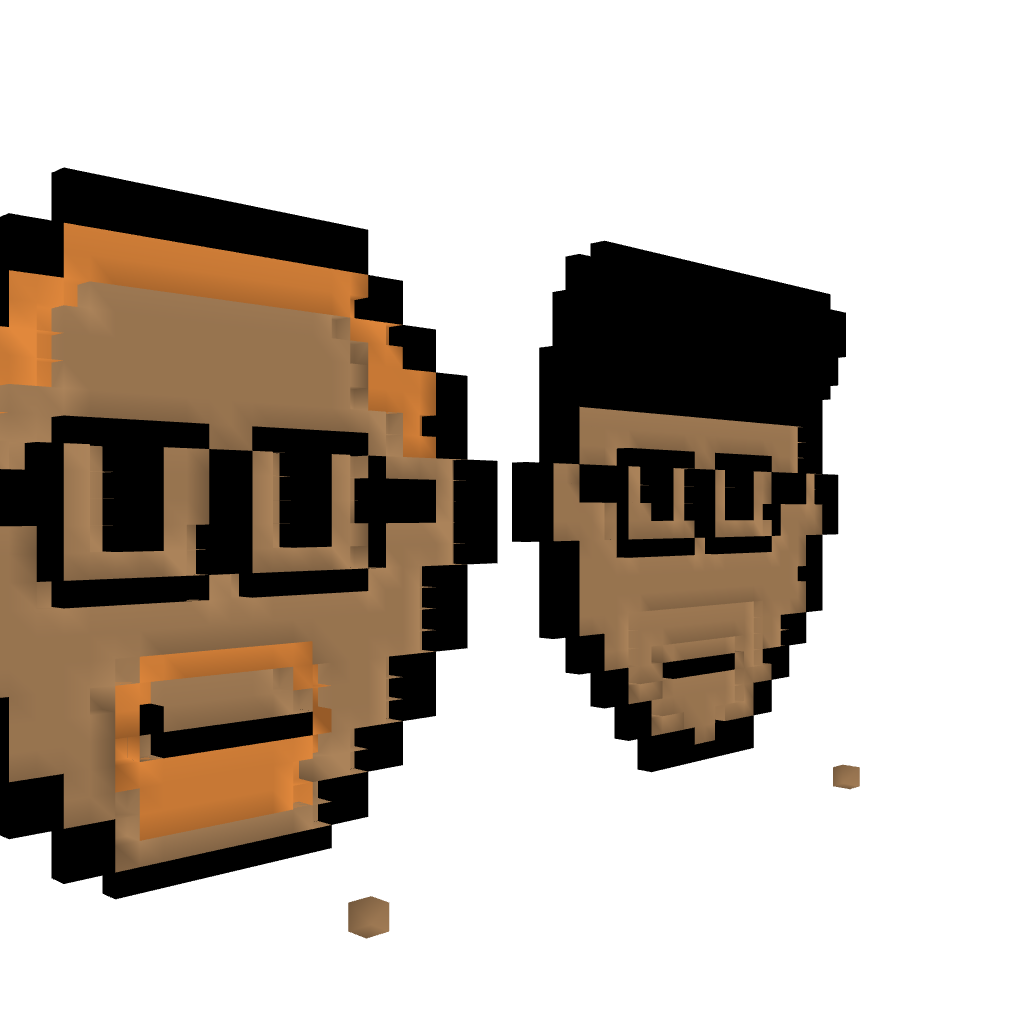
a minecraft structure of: Adam Savage and Jamie Hyneman good quality